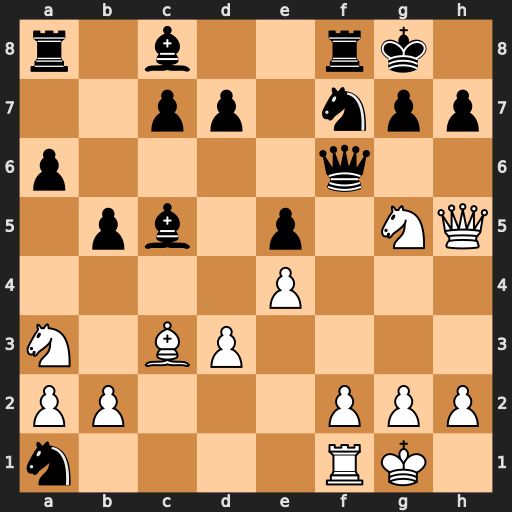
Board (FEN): r1b2rk1/2pp1npp/p4q2/1pb1p1NQ/4P3/N1BP4/PP3PPP/n4RK1
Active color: w
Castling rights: -
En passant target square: -
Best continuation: Qxh7#